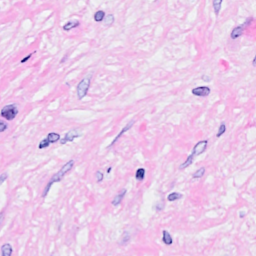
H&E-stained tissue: Breast